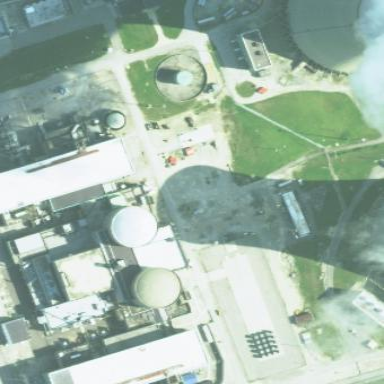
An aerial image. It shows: Reactor for power generation.